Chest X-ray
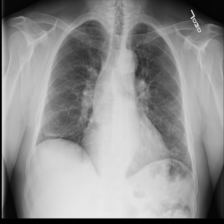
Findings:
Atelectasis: negative
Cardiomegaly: negative
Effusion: negative
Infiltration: negative
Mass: negative
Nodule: negative
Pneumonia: negative
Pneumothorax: negative
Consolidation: negative
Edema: negative
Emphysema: negative
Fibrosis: negative
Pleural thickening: negative
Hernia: negative